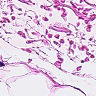
Metastatic tissue present: no